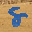
Label: 8